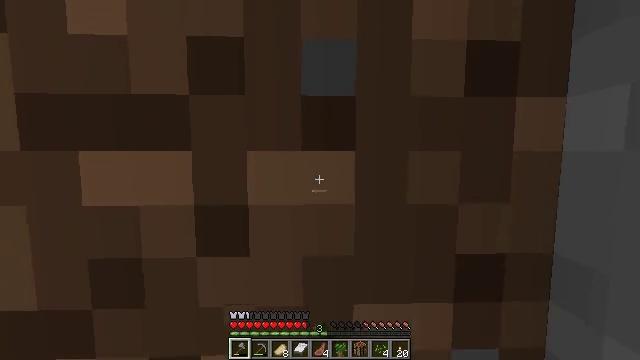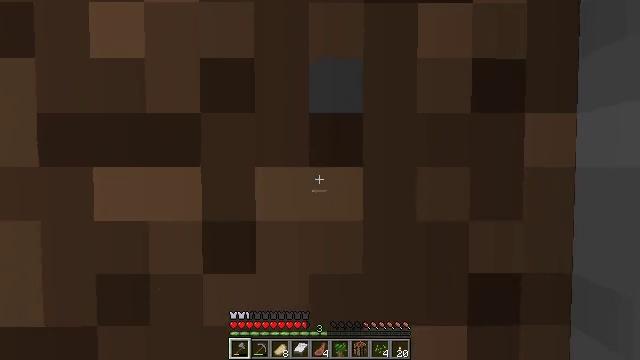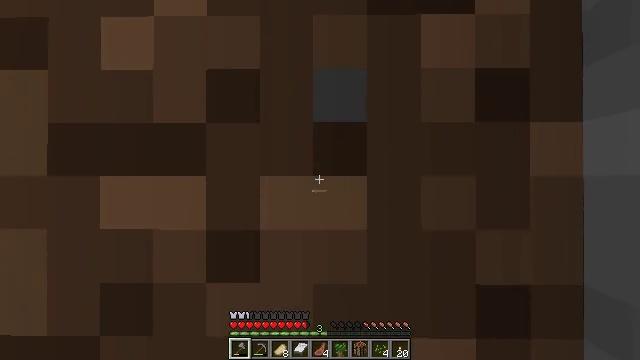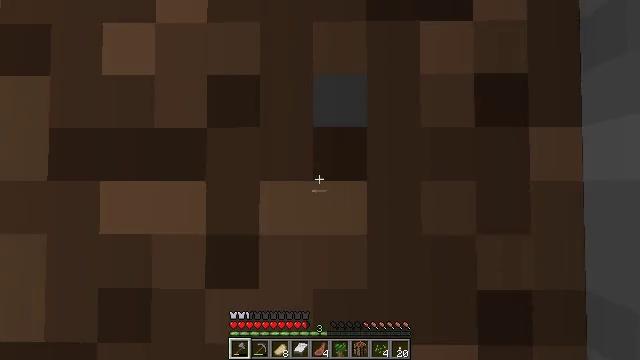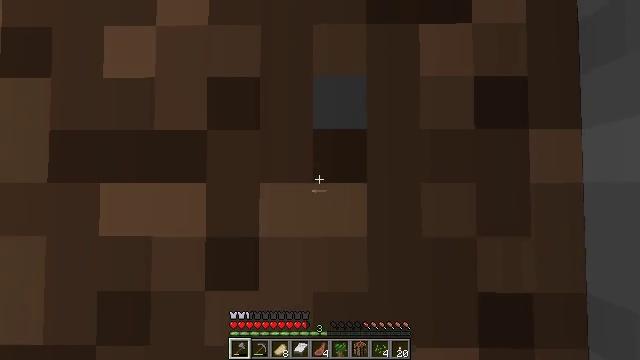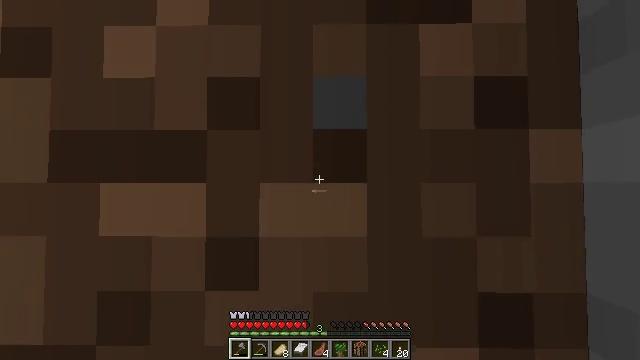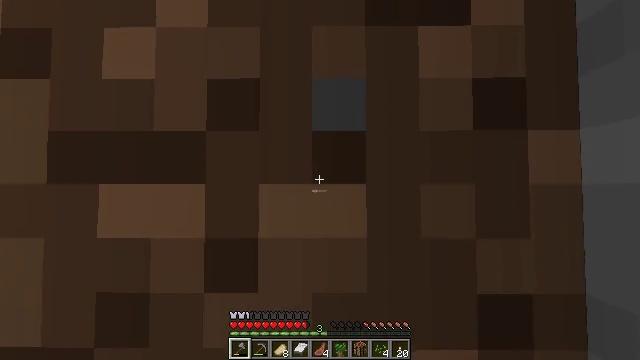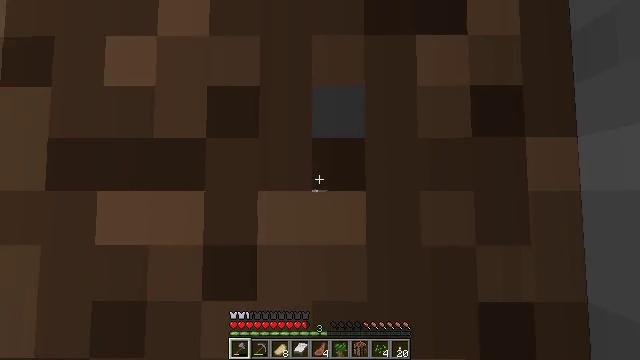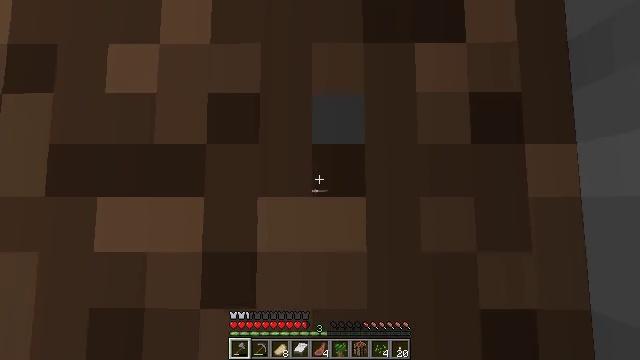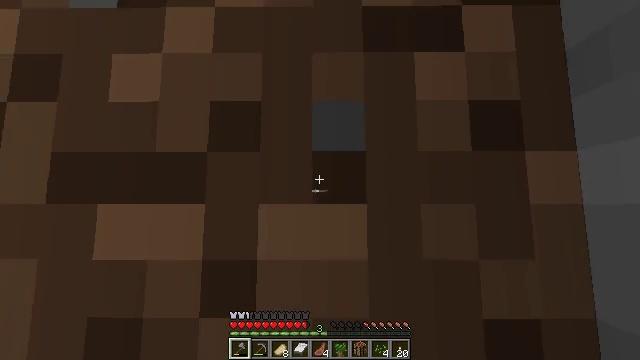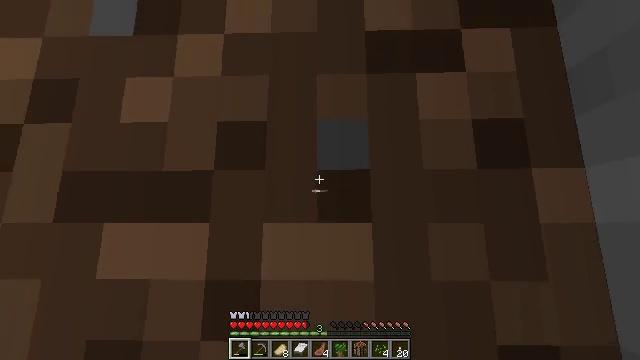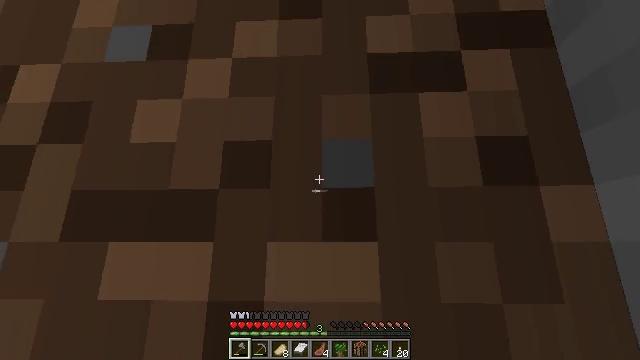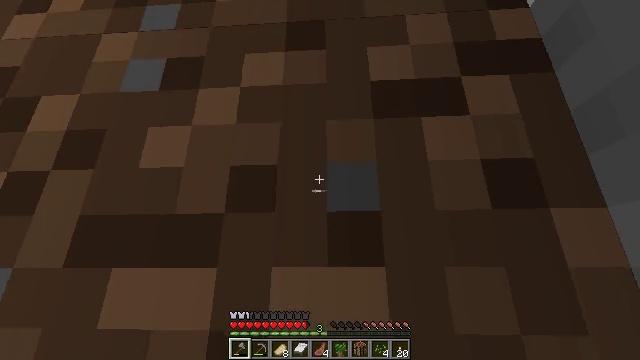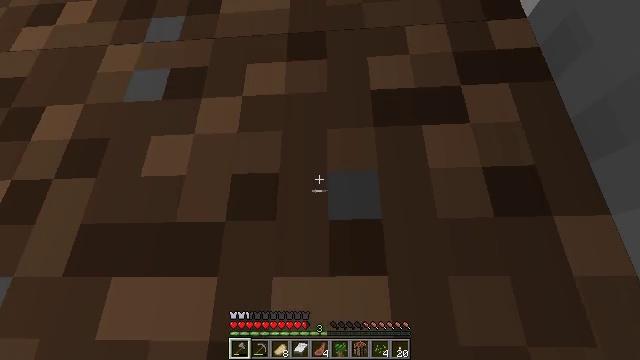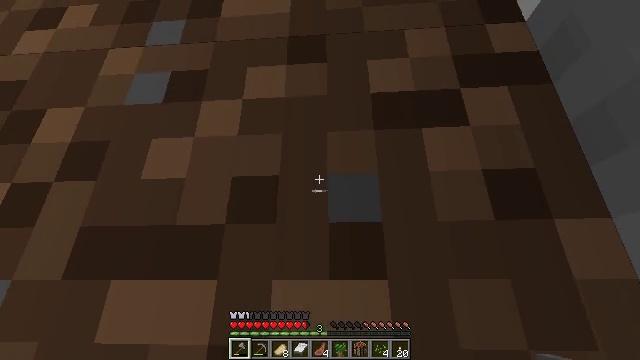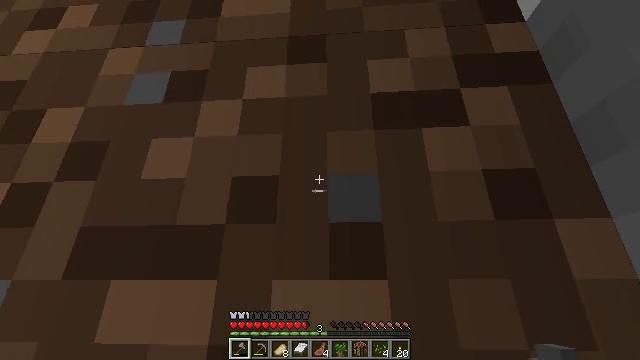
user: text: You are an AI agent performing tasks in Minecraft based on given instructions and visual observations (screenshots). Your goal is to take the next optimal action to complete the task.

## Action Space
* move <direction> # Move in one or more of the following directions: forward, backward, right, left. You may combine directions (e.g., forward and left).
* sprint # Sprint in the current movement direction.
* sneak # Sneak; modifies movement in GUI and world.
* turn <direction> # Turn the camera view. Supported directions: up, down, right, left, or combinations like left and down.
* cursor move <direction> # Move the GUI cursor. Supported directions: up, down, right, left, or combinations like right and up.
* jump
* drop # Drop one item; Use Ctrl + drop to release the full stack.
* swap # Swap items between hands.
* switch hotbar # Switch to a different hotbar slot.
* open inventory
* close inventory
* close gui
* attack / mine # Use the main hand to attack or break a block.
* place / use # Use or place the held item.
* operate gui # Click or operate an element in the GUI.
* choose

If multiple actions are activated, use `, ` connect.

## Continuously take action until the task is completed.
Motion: motion action
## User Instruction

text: Mine dirt from the ground.
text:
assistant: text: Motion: turn left and up
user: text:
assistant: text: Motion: turn up
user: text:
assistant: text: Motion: turn up
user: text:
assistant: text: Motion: no_op
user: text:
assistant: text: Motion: no_op
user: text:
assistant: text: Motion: no_op
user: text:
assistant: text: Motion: turn up
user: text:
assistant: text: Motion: turn up
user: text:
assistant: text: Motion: turn up
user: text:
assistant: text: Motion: turn left and up
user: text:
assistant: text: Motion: turn left and up
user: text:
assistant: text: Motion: turn left and up
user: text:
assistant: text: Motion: turn up
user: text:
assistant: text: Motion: no_op
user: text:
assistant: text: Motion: attack / mine
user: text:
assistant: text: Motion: attack / mine
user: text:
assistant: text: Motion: attack / mine
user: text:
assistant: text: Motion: attack / mine
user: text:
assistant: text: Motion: attack / mine
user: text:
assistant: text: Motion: turn up
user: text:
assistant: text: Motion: no_op
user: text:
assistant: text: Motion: attack / mine
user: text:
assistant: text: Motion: attack / mine
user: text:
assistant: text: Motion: turn up, attack / mine
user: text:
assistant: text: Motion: turn up, attack / mine
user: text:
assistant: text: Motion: turn up, attack / mine
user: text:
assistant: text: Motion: attack / mine
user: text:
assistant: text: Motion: attack / mine
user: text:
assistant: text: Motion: attack / mine
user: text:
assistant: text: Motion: attack / mine